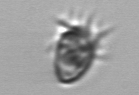
Label: Ciliophora